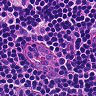
Metastatic tissue present: no